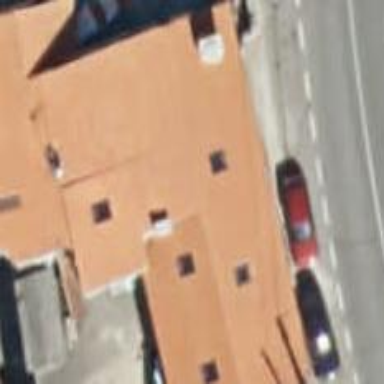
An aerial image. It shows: Simple house.